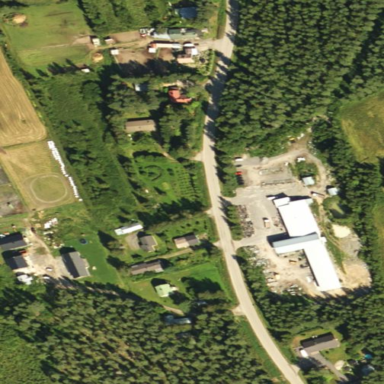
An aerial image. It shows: Residential area in rural setting.